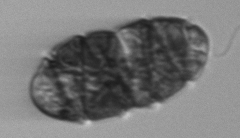
Label: Margalefidinium